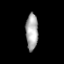
Tissue: prostate
Cell type: T cells
Senescence score: 0.3337
Nuclear area (px): 438
Mean DAPI intensity: 168.644